This grayscale texture is a bearing vibration snapshot reshaped row-by-row into a square image. Diagnose the bearing from this image, choosing from: normal, inner_race, outer_race, ball.
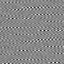
Answer: outer_race